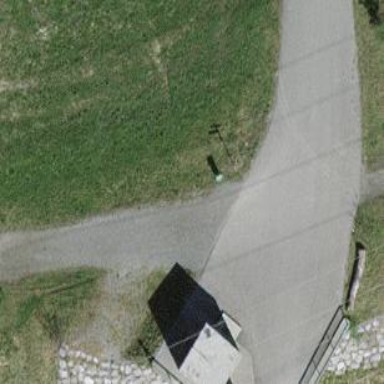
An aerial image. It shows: Guidepost providing information.